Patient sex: M
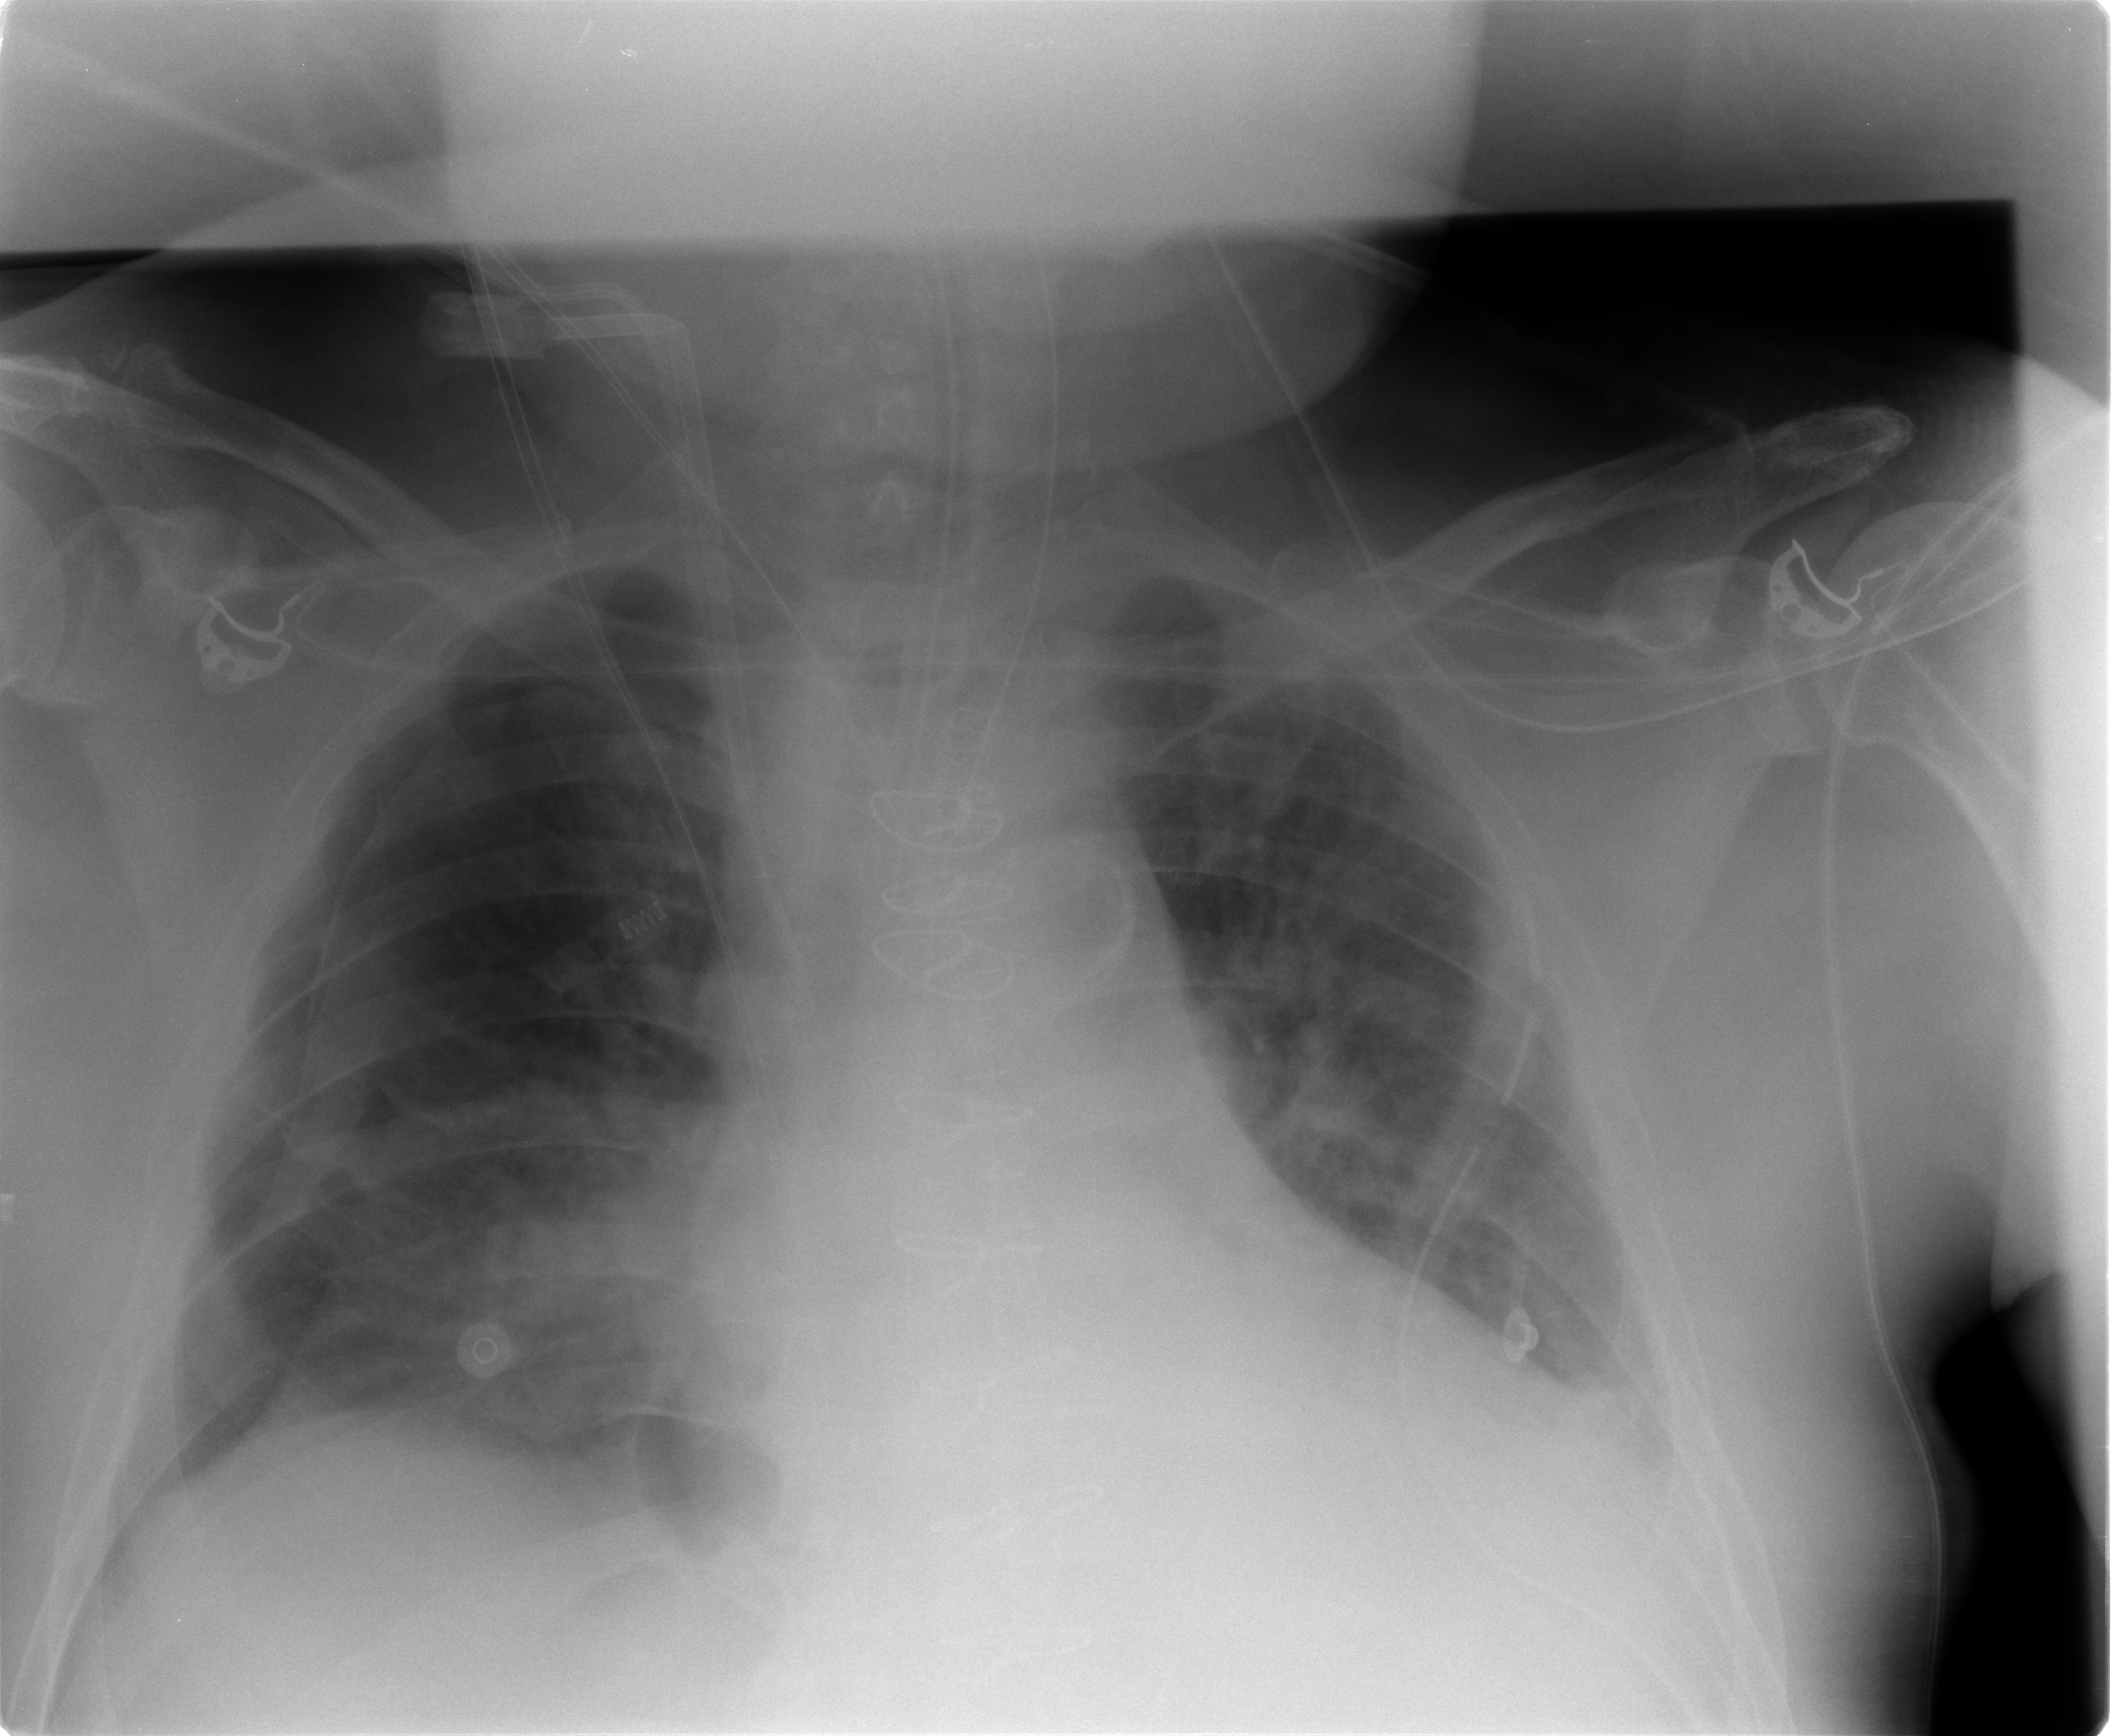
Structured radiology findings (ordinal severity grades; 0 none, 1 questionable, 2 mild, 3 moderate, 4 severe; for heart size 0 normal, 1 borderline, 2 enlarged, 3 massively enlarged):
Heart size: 2
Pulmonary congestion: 0
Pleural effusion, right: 0
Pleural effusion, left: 1
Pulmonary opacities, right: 0
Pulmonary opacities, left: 0
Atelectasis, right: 0
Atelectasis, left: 2